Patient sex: F
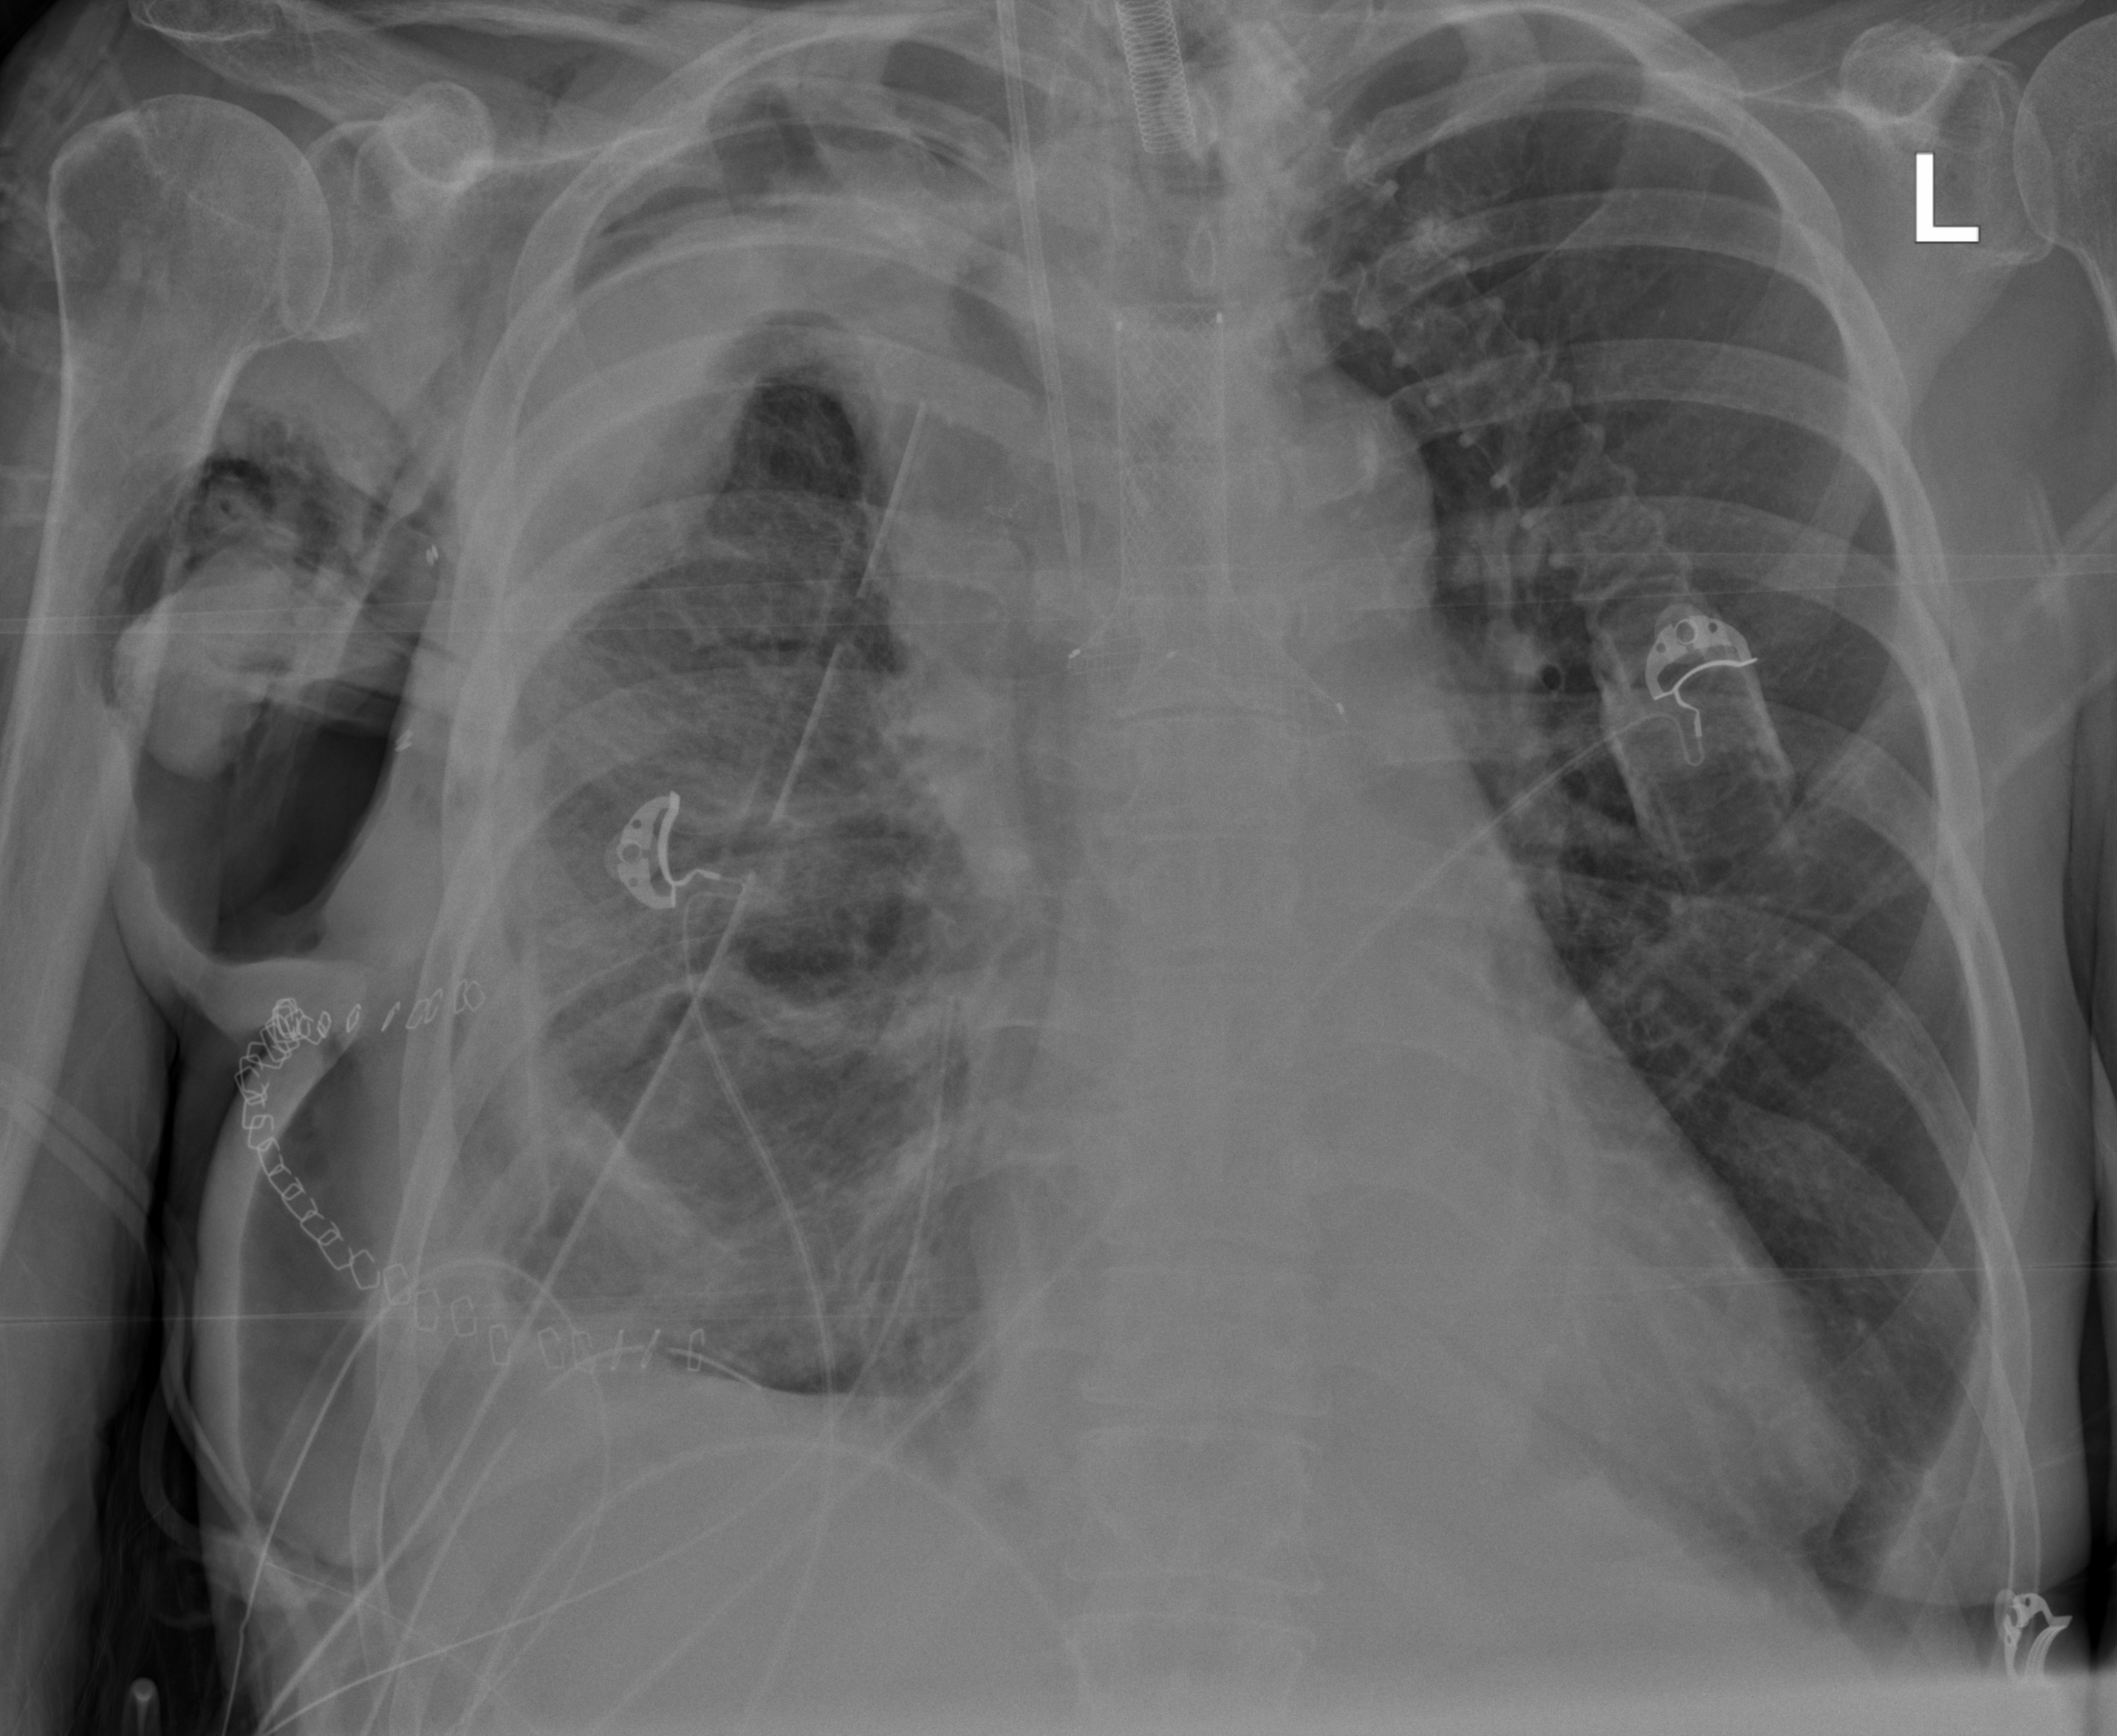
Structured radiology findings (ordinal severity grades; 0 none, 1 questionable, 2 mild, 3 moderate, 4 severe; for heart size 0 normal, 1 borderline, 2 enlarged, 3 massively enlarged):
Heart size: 2
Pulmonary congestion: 0
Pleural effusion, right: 3
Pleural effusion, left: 0
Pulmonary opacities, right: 0
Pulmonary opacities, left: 0
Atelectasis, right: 3
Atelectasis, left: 1